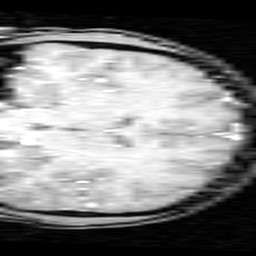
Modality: inplaneT1
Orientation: coronal
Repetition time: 0.2 s
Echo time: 0.0036 s